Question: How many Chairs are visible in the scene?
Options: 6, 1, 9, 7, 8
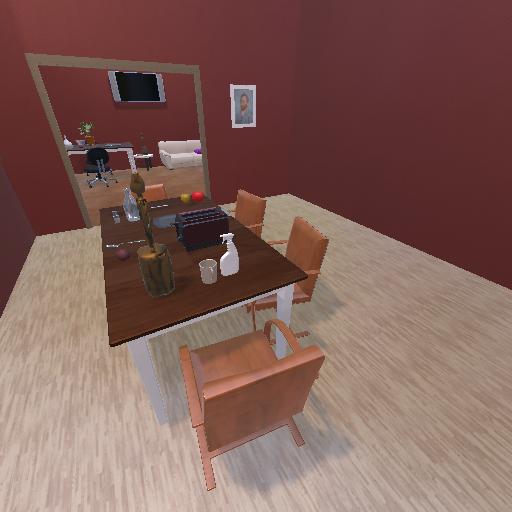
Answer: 6